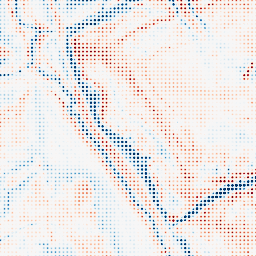
Category: trend_removal
Decomposition family: local_polynomial
Decomposition parameters: window_size: 21
degree: 1
Upsampling method: sinc_blackman
Upsampling parameters: scale: 8
kernel_size: 4
Upsampling scale: 8